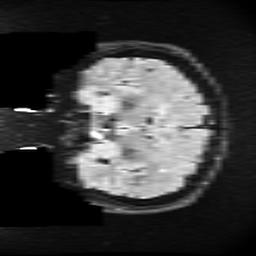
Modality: FLAIR
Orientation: coronal
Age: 55
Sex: female
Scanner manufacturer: ge
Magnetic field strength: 3 T
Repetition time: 11 s
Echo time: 0.1497 s